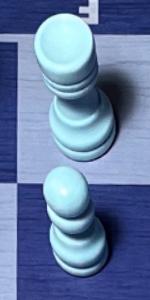
Label: Pawn_White